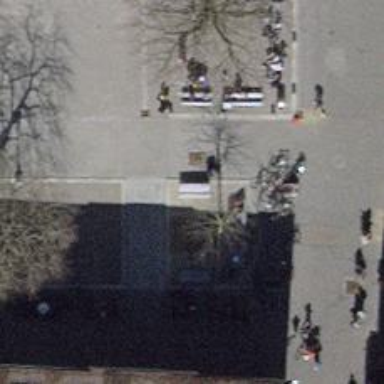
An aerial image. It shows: Bench for seating.